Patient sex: M
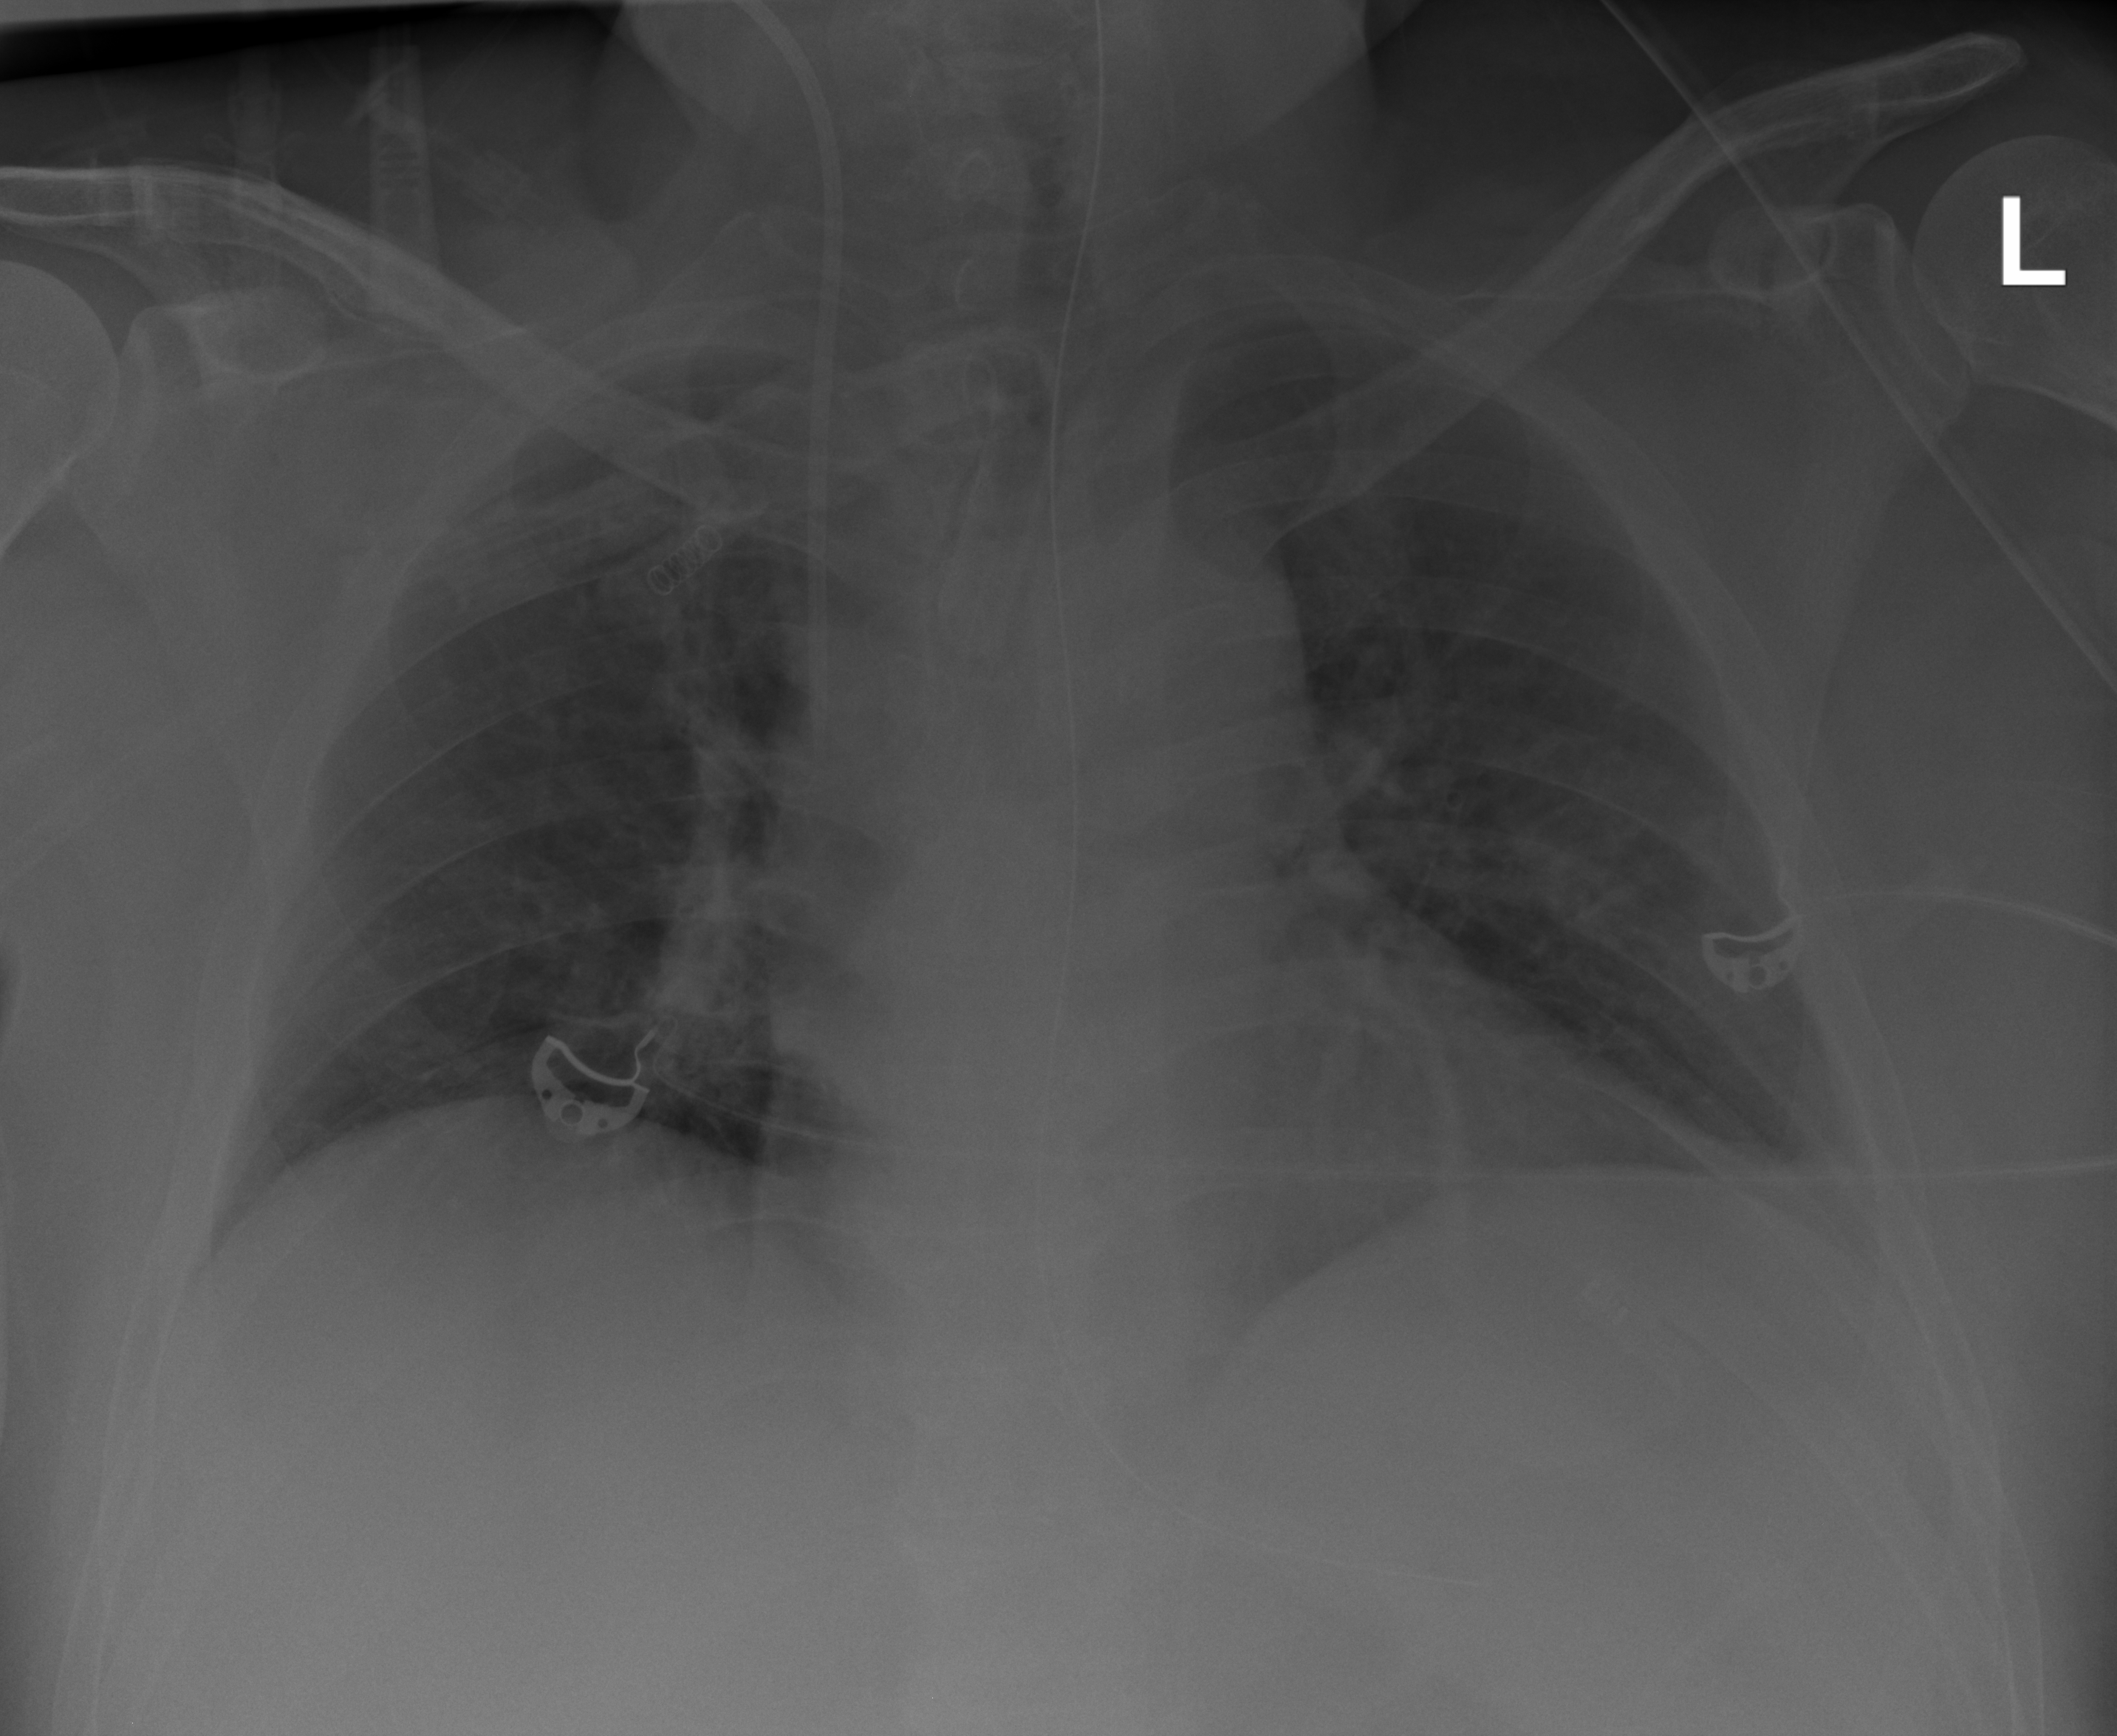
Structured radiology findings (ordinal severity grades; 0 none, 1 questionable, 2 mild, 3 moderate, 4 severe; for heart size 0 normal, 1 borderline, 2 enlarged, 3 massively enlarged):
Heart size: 2
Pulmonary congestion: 0
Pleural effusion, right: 0
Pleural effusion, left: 0
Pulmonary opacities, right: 0
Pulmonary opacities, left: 0
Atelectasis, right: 2
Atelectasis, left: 2